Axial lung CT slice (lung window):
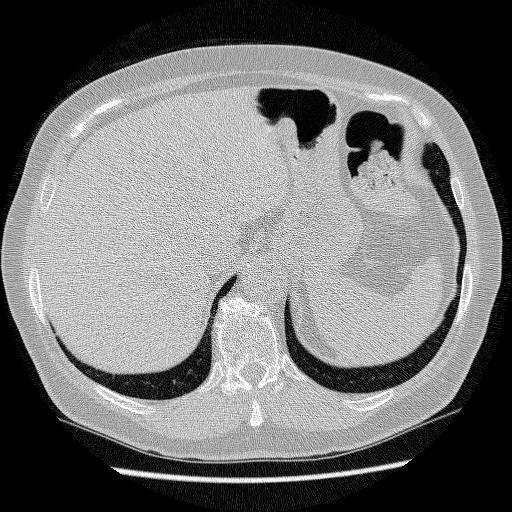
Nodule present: no